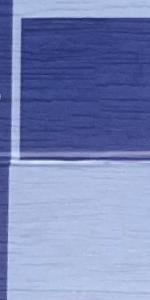
Label: Empty